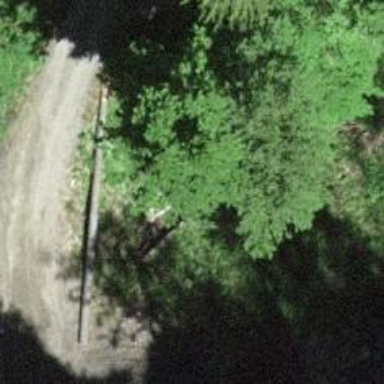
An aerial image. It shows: Culvert tunnel.